Interaction volume radius: 5 \u00c5
Interaction volume height: 10 \u00c5
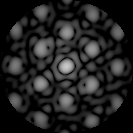
Disorder parameter: 0.2784